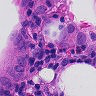
Metastatic tissue present: yes